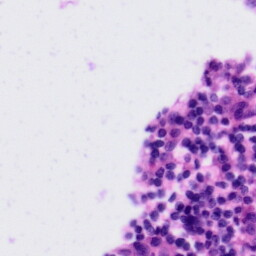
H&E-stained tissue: Tonsil